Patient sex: F
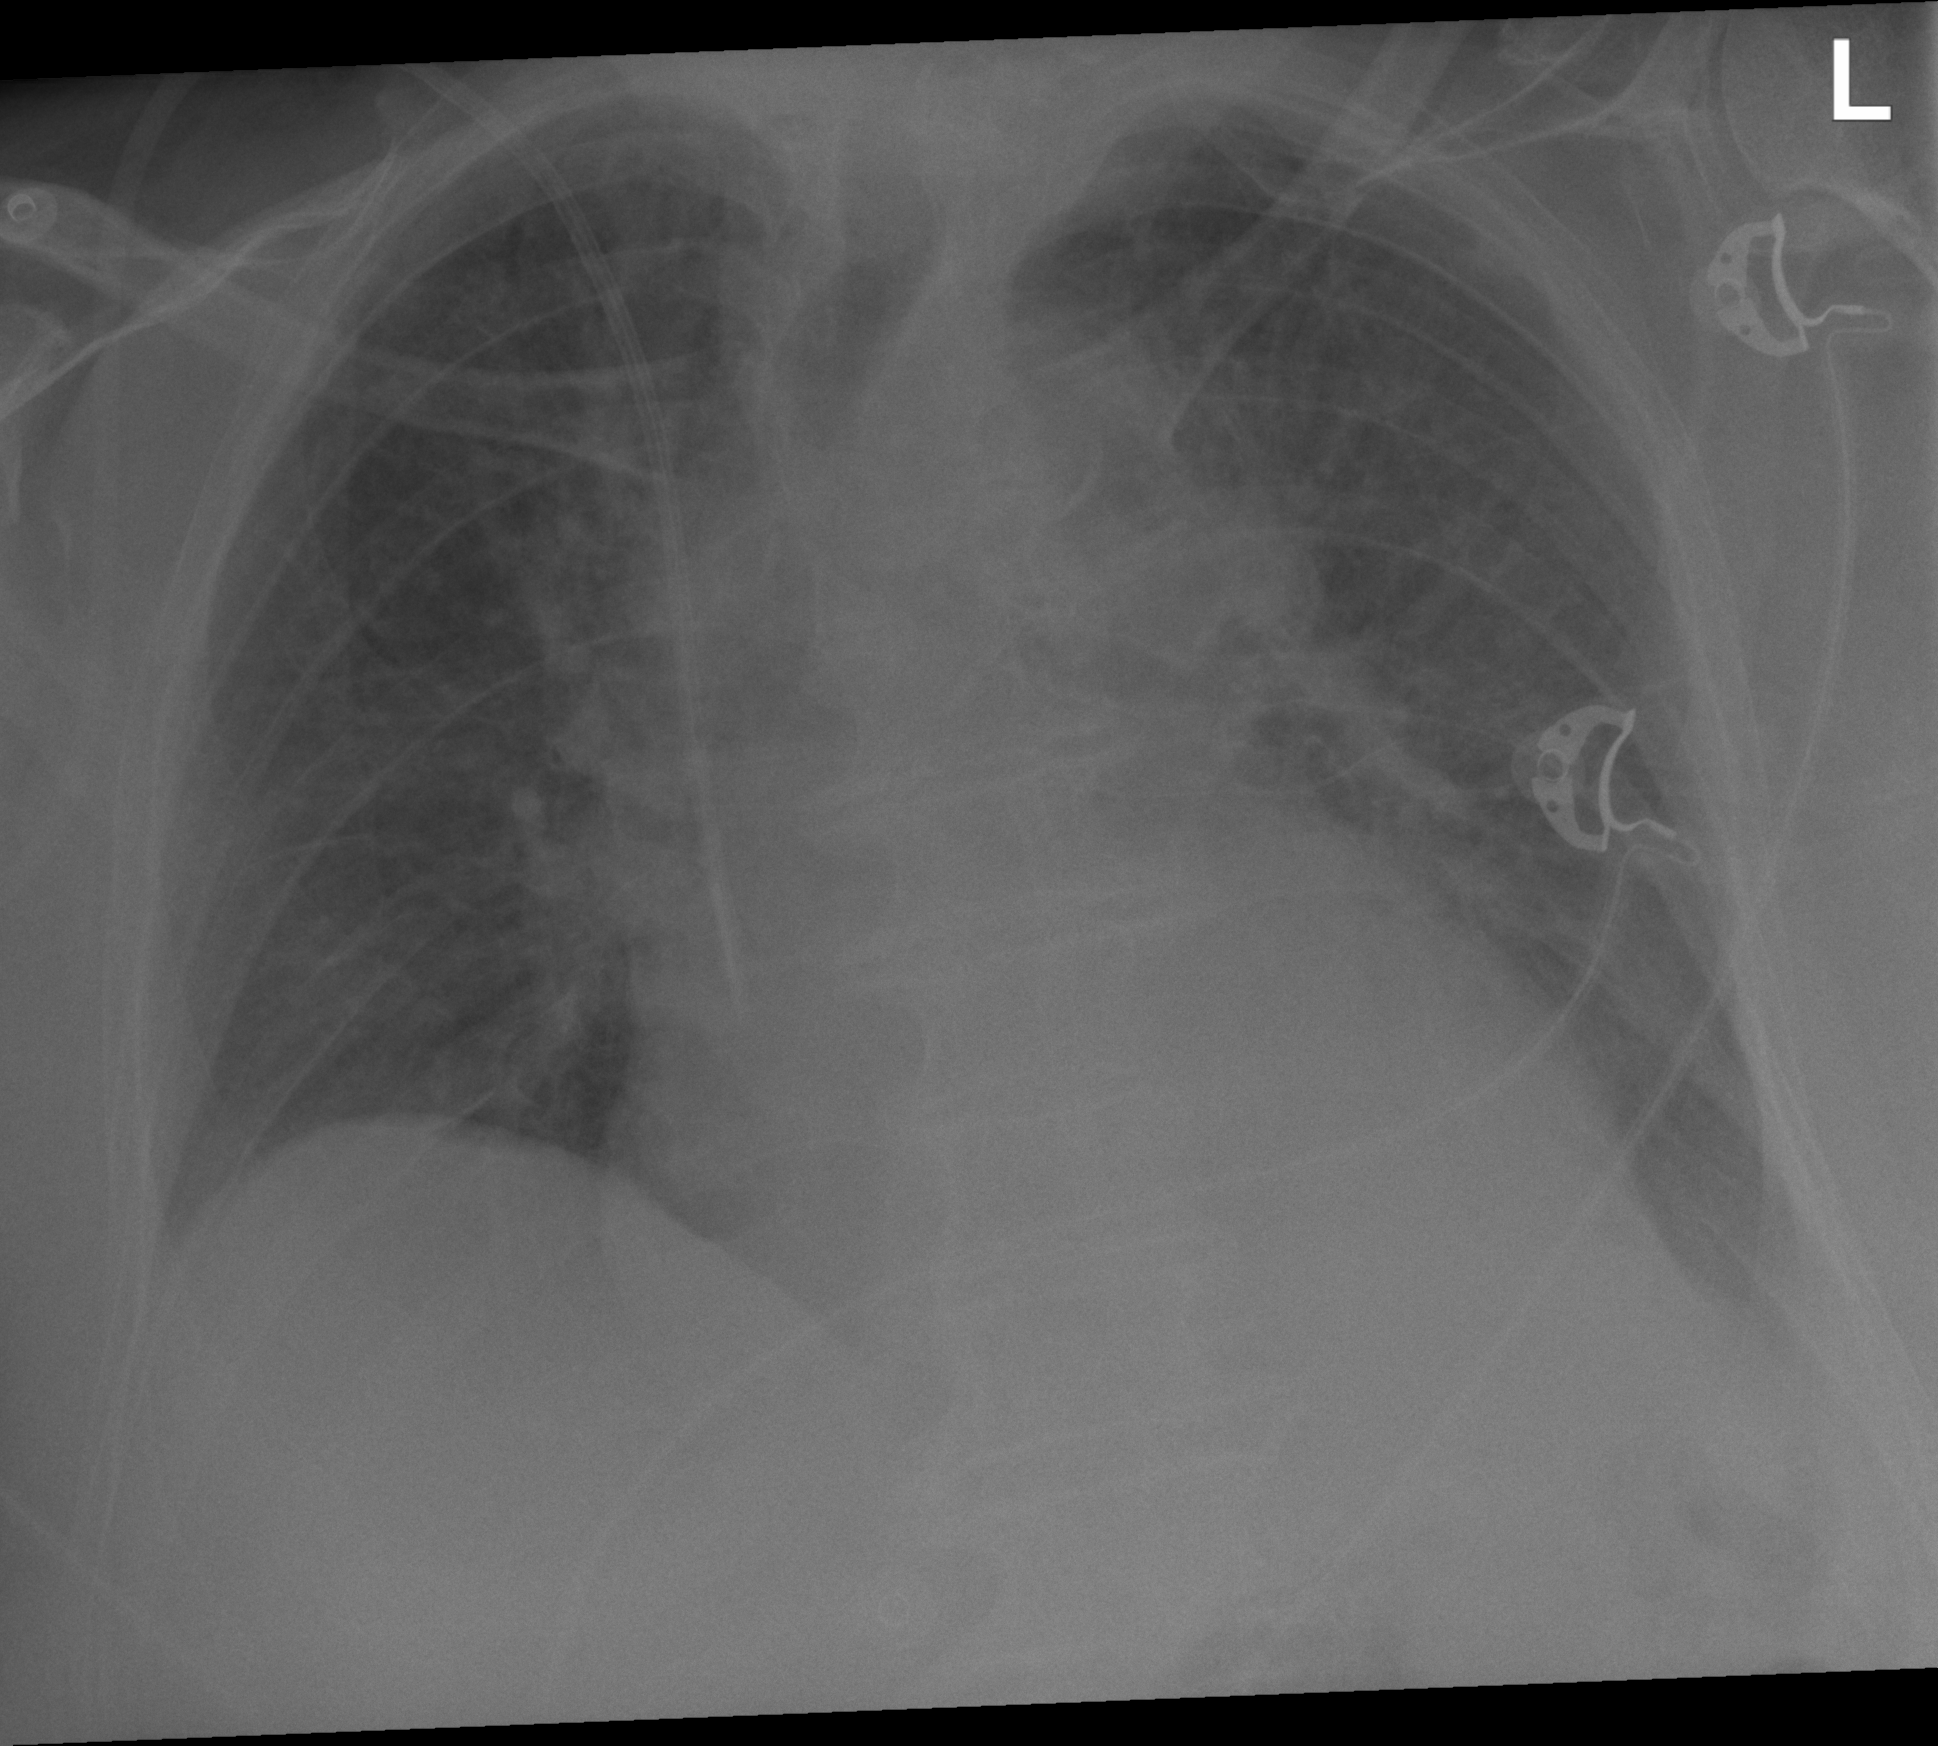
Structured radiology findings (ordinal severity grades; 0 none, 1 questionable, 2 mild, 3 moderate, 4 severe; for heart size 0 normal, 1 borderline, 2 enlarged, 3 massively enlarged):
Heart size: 2
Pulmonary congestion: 2
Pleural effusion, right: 0
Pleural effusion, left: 0
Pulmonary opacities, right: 0
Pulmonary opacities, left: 0
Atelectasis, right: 0
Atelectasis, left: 0